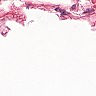
Metastatic tissue present: no